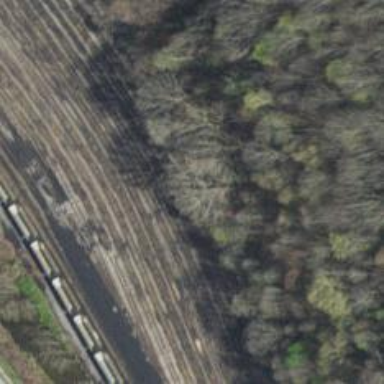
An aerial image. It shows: Railway siding with rails.